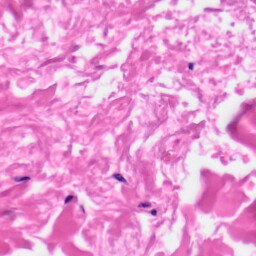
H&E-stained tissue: Skin